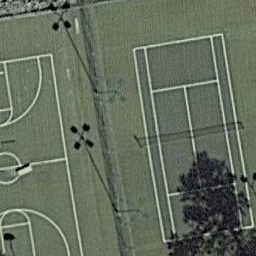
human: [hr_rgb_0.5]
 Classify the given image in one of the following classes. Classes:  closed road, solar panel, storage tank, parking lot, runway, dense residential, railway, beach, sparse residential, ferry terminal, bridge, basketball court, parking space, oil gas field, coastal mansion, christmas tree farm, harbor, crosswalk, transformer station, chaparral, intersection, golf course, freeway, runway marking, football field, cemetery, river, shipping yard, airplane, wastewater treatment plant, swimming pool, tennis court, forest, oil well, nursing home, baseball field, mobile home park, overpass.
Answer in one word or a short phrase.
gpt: tennis court